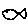
Label: fish